【题型】解答题　【知识点】向量　【难度】medium
如图，已知$\triangle ABC$是边长为 2 的正三角形，点$P_1$、$P_2$、$P_3$是$BC$边的四等分点。

(1) 求$\overrightarrow{AB} \cdot \overrightarrow{AP_1} + \overrightarrow{AP_1} \cdot \overrightarrow{AC}$的值；

(2) 若$Q$为线段$AP_1$上一点，且$\overrightarrow{AQ} = m\overrightarrow{AB} + \frac{1}{12}\overrightarrow{AC}$，求实数$m$的值；

(3) 若$P$为$BC$边上的动点，求$\overrightarrow{PA} \cdot \overrightarrow{PC}$的最小值，并指出当$\overrightarrow{PA} \cdot \overrightarrow{PC}$取最小值时点$P$的位置。
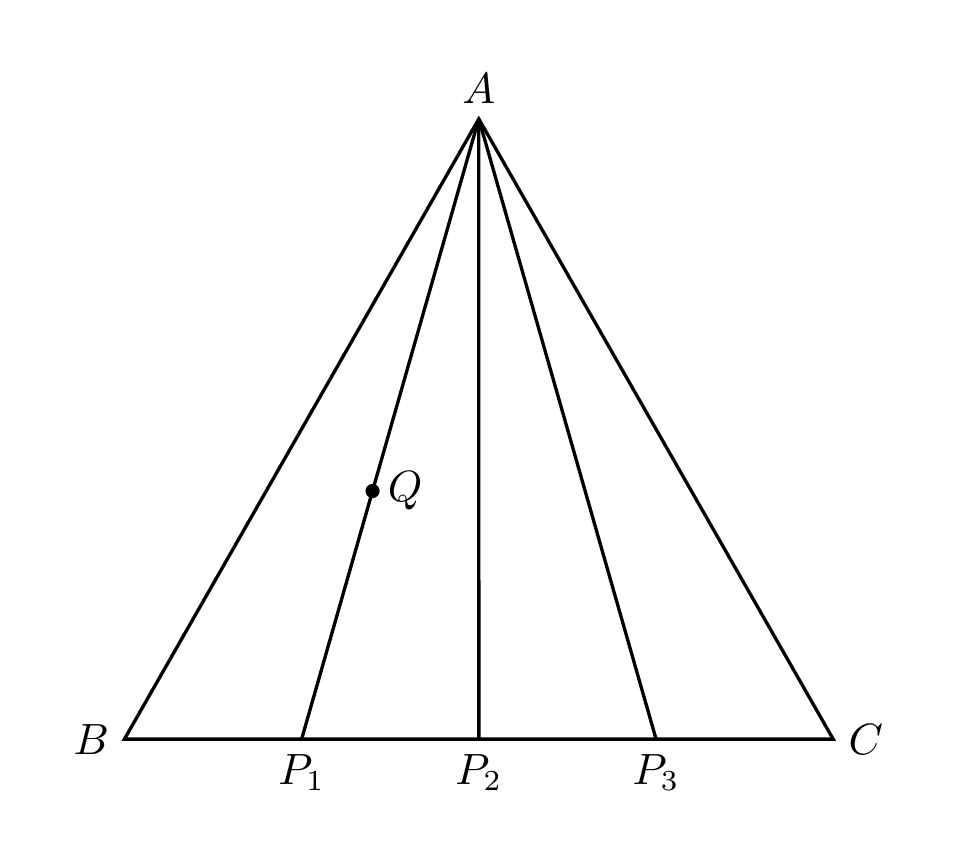
【解答】
【答案】(1) $6$

(2) $\frac{1}{4}$

(3) 最小值为$-\frac{1}{4}$，此时点$P$在$P_3$处（即$BC$边上靠近$C$的四等分点）

【知识点】平面向量基本定理的应用、用定义求向量的数量积、数量积的运算律

【分析】（1）利用平行四边形法则化简表达式，然后利用已知条件及向量数量积公式计算即可；

（2）利用三点共线定理建立等式，得出方程组求出参数即可；

（3）根据$P$为边$BC$上一点，所以可设$\overrightarrow{CP} = n\overrightarrow{CB},(0 < n < 1)$，再利用向量的加减法与数乘运算，求出$\overrightarrow{PA} \cdot \overrightarrow{PC} = n\overrightarrow{AC} \cdot \overrightarrow{CB} + n^2\overrightarrow{CB}^2$，进而得出$\overrightarrow{PA} \cdot \overrightarrow{PC} = 4\left(n - \frac{1}{4}\right)^2 - \frac{1}{4}$，从而可求$\overrightarrow{PA} \cdot \overrightarrow{PC}$的最小值。

【详解】（1）由于$P_2$为边$BC$的中点，所以$\overrightarrow{AB} + \overrightarrow{AC} = 2\overrightarrow{AP_2}$，

故$\overrightarrow{AB} \cdot \overrightarrow{AP_1} + \overrightarrow{AC} \cdot \overrightarrow{AP_1} = \overrightarrow{AP_1} \cdot (\overrightarrow{AB} + \overrightarrow{AC}) = 2\overrightarrow{AP_1} \cdot \overrightarrow{AP_2}$。

由于$AP_2 \perp BC$，故$2\overrightarrow{AP_1} \cdot \overrightarrow{AP_2} = 2(\overrightarrow{AP_2} + \overrightarrow{P_2P_1}) \cdot \overrightarrow{AP_2} = 2\overrightarrow{AP_2}^2 = 6$。

因此$\overrightarrow{AB} \cdot \overrightarrow{AP_1} + \overrightarrow{AC} \cdot \overrightarrow{AP_1} = 6$。

（2）由于$\overrightarrow{BP_1} = \frac{1}{4}\overrightarrow{BC}$，故$\overrightarrow{AP_1} = \frac{3}{4}\overrightarrow{AB} + \frac{1}{4}\overrightarrow{AC}$。

由于$Q$为线段$AP_1$上一点，设$\overrightarrow{AQ} = t\overrightarrow{AP_1}(0 \leq t \leq 1)$，

所以$\overrightarrow{AQ} = \frac{3t}{4}\overrightarrow{AB} + \frac{t}{4}\overrightarrow{AC} = m\overrightarrow{AB} + \frac{1}{12}\overrightarrow{AC}$，

由向量基本定理得
\[
\begin{cases}
\frac{3t}{4} = m \\
\frac{t}{4} = \frac{1}{12}
\end{cases},
\]
解得
\[
\begin{cases}
t = \frac{1}{3} \\
m = \frac{1}{4}
\end{cases},
\]
因此$m = \frac{1}{4}$。

（3）因为$P$为边$BC$上一点，所以可设$\overrightarrow{CP} = n\overrightarrow{CB},(0 < n < 1)$，

$\overrightarrow{PA} \cdot \overrightarrow{PC} = \overrightarrow{AP} \cdot \overrightarrow{CP} = (\overrightarrow{AC} + \overrightarrow{CP}) \cdot \overrightarrow{CP} = \overrightarrow{AC} \cdot \overrightarrow{CP} + \overrightarrow{CP}^2 = n\overrightarrow{AC} \cdot \overrightarrow{CB} + n^2\overrightarrow{CB}^2$，

因为$\overrightarrow{AC} \cdot \overrightarrow{CB} = |\overrightarrow{AC}| \cdot |\overrightarrow{CB}| \cos 120^\circ = 2 \times 2 \times \left(-\frac{1}{2}\right) = -2$，$|\overrightarrow{CB}|^2 = 4$，

所以$\overrightarrow{PA} \cdot \overrightarrow{PC} = -2n + 4n^2 = 4\left(n - \frac{1}{4}\right)^2 - \frac{1}{4} \geq -\frac{1}{4}$，

当$n = \frac{1}{4}$时，$\overrightarrow{PA} \cdot \overrightarrow{PC}$取得最小值为$-\frac{1}{4}$。

所以点$P$为$BC$边上靠近$C$的四等分点，即$P_3$处。